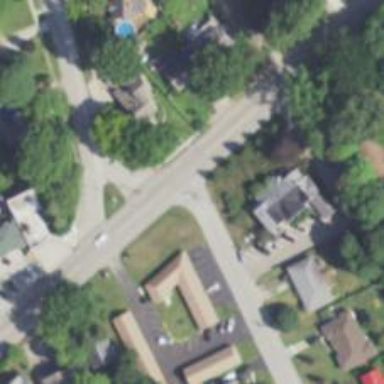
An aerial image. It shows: Stop road.